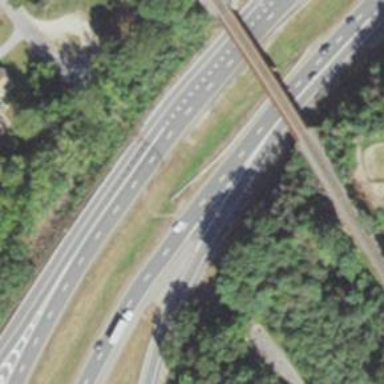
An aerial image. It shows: Motorway junction.